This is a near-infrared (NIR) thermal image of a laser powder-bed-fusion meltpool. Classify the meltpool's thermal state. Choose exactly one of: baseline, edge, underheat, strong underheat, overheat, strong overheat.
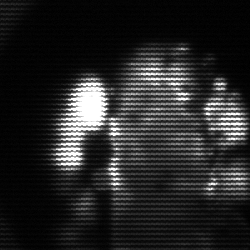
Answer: strong underheat